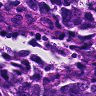
Metastatic tissue present: yes